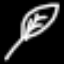
Label: leaf